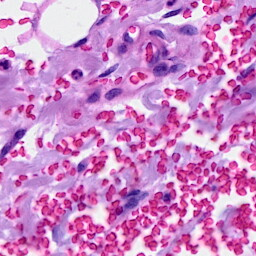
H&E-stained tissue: Breast